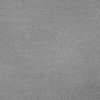
Atmospheric dust classification: dusty